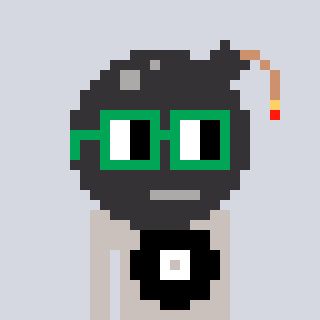
a pixel art character with square green glasses, a bomb-shaped head and a foggrey-colored body on a cool background